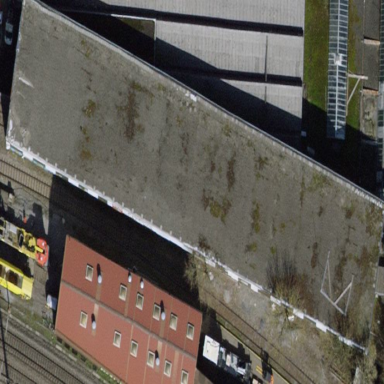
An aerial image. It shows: Building used as railway workshop.